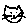
Label: cat